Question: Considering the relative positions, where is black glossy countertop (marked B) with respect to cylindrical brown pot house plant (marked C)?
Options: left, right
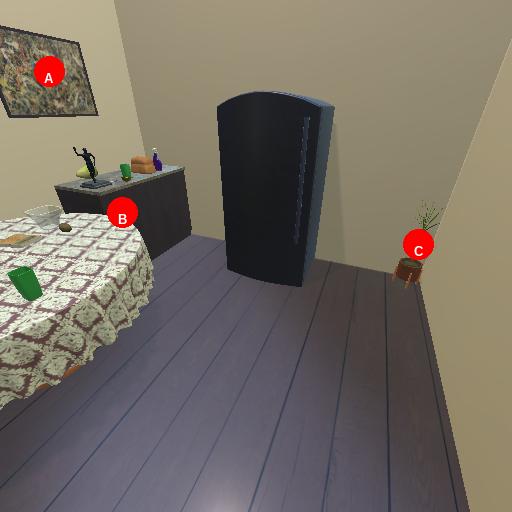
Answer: left